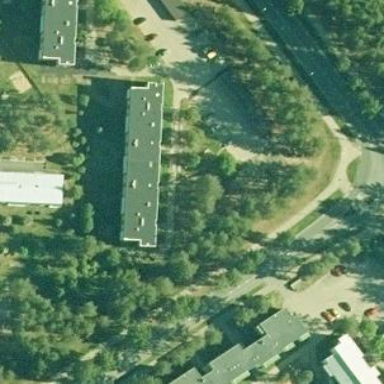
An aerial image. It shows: Parking area with asphalt surface.